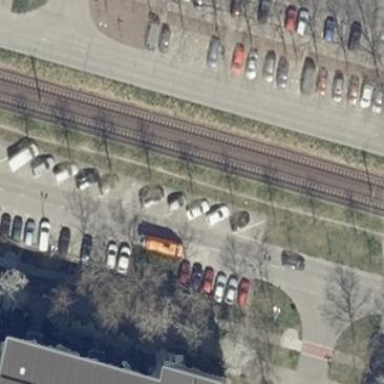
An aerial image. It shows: Street side parking area.